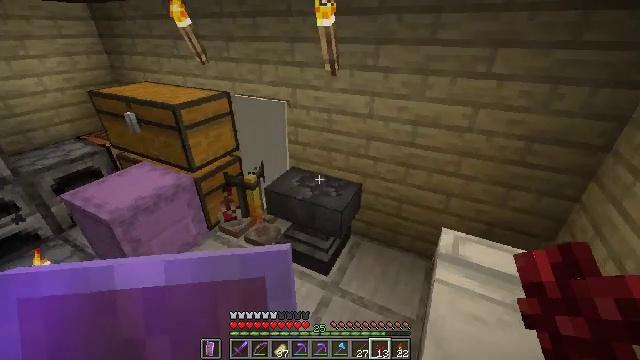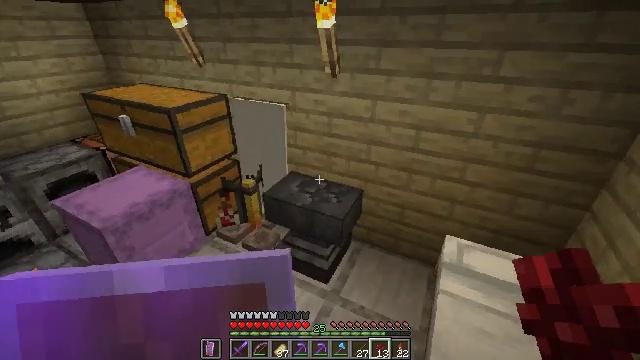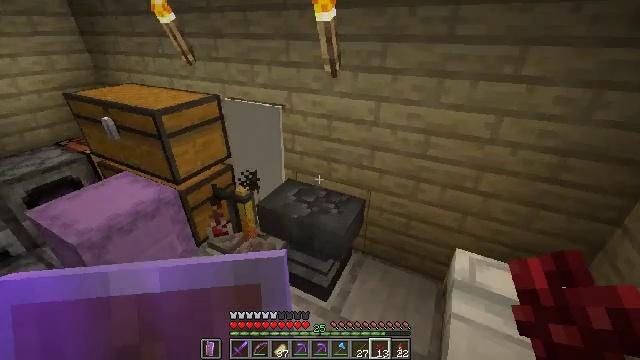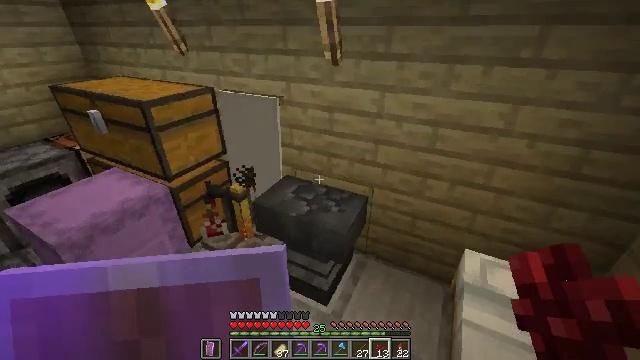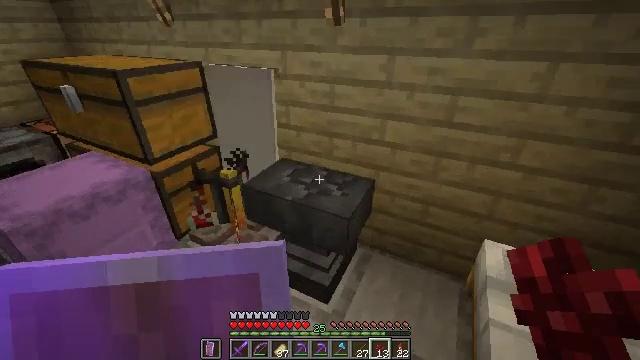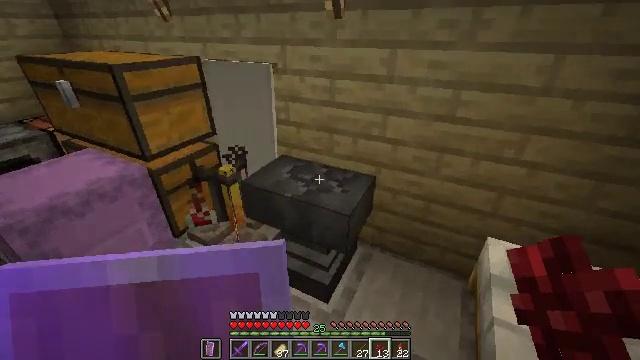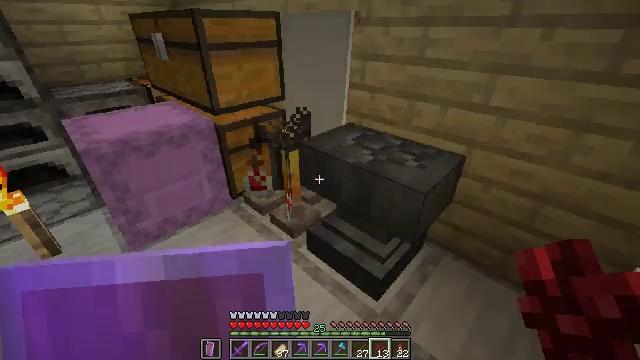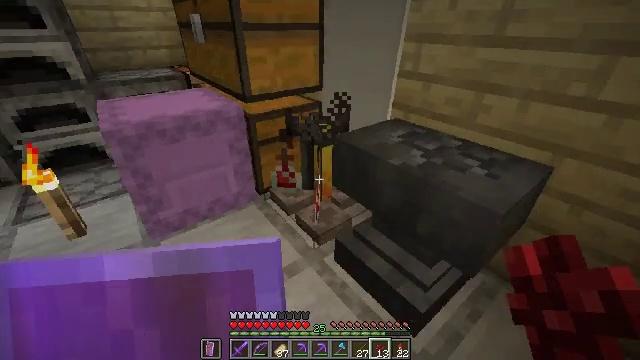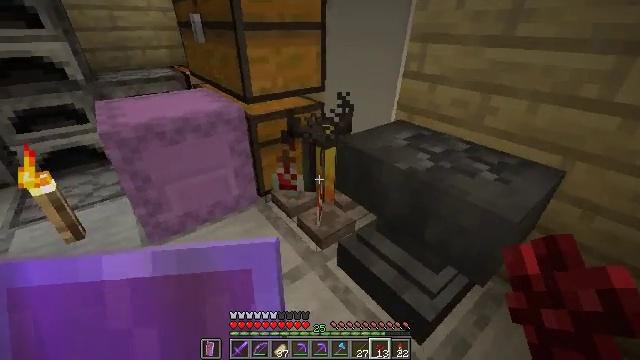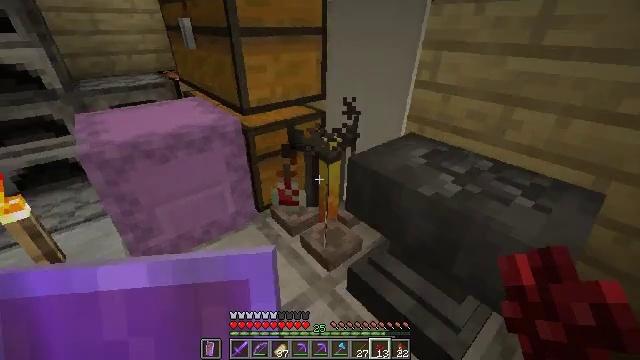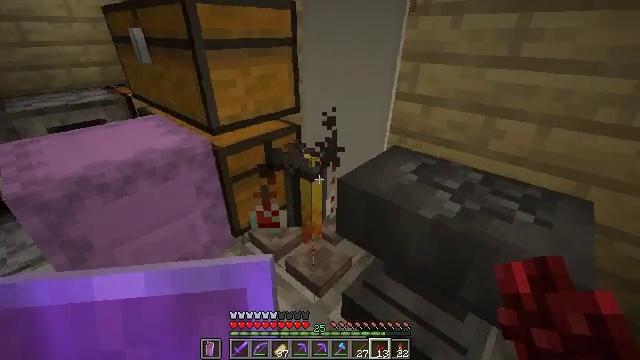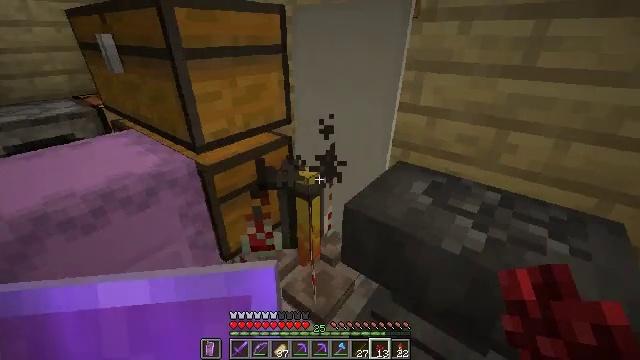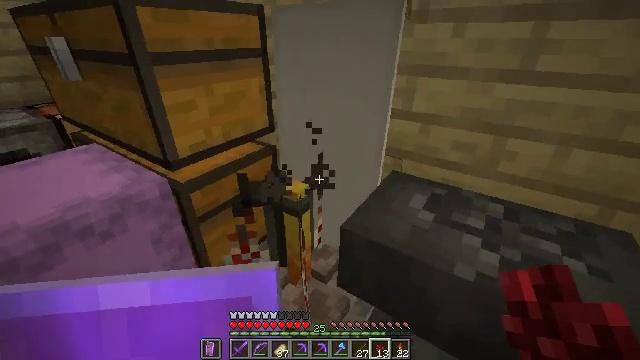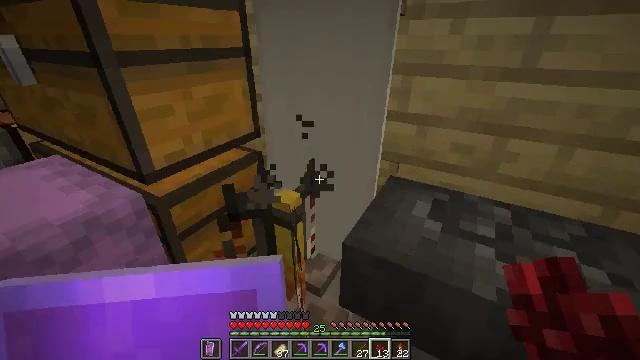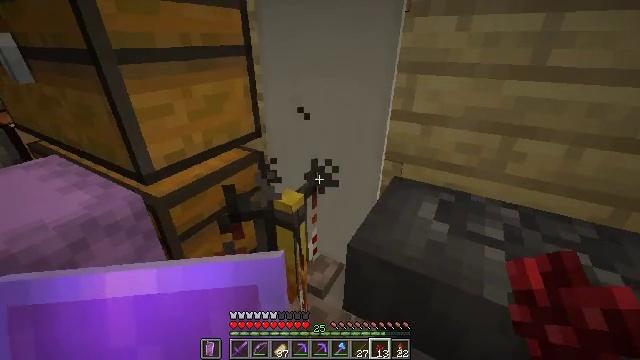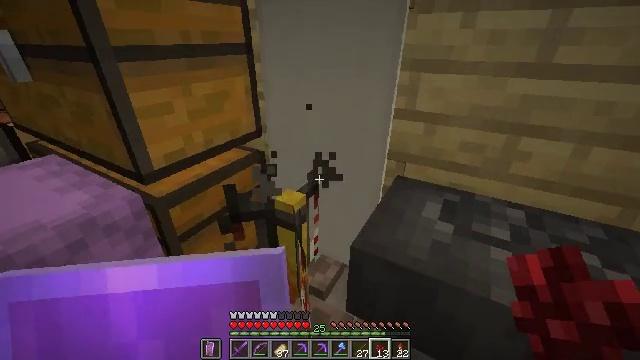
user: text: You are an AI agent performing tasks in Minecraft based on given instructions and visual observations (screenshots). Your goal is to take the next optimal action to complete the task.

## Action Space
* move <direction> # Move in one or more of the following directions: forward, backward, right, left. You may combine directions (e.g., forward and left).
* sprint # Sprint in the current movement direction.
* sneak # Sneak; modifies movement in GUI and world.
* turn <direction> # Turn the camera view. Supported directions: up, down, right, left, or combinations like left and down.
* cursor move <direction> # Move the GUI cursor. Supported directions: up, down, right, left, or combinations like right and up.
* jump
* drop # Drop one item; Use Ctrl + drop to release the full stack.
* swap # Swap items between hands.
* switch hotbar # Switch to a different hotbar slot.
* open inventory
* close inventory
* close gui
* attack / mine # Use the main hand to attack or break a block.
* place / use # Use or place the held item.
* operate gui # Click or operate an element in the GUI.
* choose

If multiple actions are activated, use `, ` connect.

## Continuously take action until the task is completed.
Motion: motion action
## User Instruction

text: Use crimson stems to create crimson planks.
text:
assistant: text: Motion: move forward
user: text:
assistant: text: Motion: move forward
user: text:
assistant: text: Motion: move forward
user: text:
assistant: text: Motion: move forward
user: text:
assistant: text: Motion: move forward
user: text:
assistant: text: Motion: move forward and move left, turn left
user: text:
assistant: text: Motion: move forward and move left, turn left
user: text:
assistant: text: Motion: move forward and move left
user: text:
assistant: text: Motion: move forward and move left, turn right
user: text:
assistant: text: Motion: move forward, turn right and up
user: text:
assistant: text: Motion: move forward, turn right
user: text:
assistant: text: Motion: turn right
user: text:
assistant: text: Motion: turn right
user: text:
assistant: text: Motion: no_op
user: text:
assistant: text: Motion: no_op
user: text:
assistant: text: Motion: no_op
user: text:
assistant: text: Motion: no_op
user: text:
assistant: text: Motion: no_op
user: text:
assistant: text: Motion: no_op
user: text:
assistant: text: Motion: no_op
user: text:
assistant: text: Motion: no_op
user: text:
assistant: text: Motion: no_op
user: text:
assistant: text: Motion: no_op
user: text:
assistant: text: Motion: no_op
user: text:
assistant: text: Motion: no_op
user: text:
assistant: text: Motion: move left
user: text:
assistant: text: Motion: move left
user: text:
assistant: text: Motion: move left, turn right and down
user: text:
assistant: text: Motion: move left, turn right and down
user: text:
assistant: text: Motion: turn right and down